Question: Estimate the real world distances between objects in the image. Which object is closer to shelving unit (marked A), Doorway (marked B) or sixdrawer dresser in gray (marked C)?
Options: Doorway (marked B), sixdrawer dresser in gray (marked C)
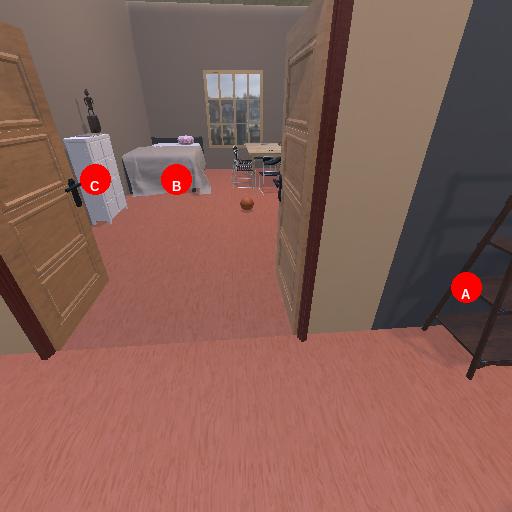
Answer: Doorway (marked B)